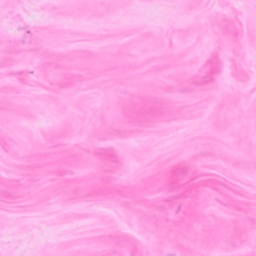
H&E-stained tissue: Breast